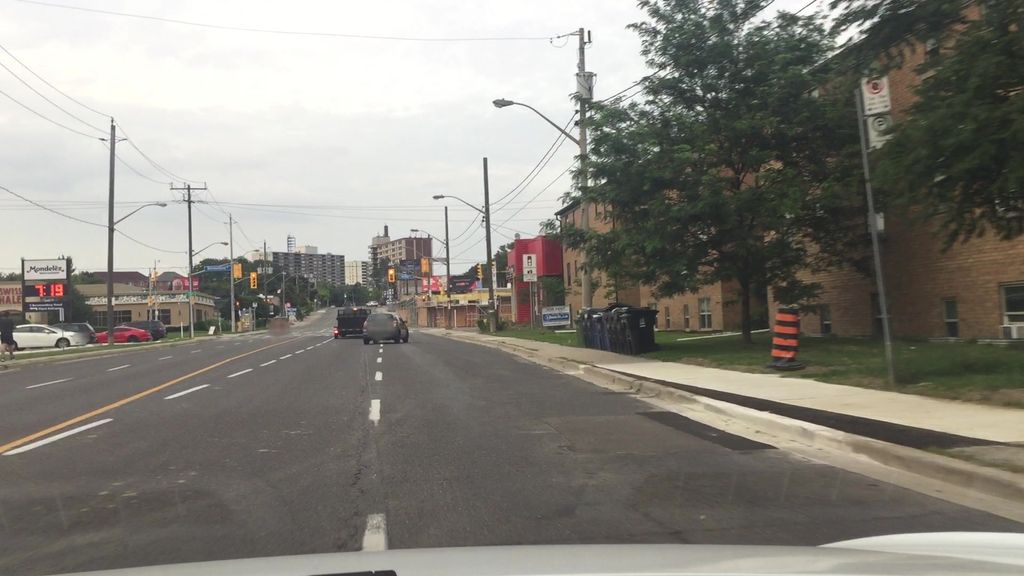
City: toronto